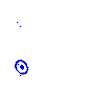
Particle: electron